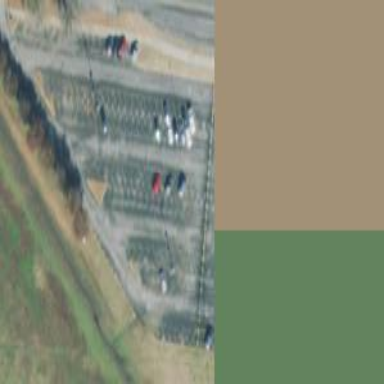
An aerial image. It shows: Parking area with surface.